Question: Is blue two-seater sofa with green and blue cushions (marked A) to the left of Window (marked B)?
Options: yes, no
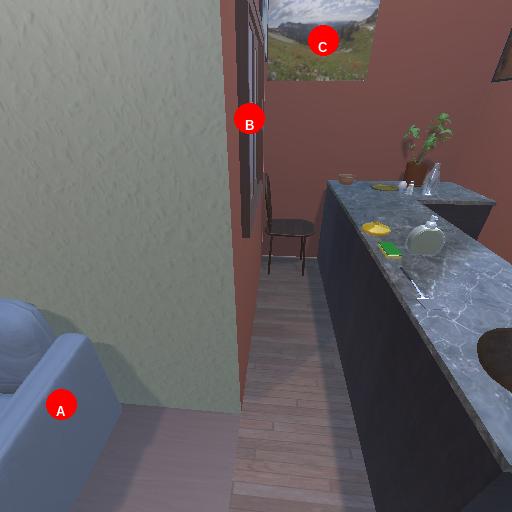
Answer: yes